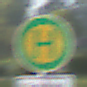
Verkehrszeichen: Haltestelle
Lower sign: ZeitangabenMitBeschraenkungAufWochentage5
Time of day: SunriseSunset
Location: Outdoor (Suburban)
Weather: PartlyCloudy
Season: NotSpecified
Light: Natural